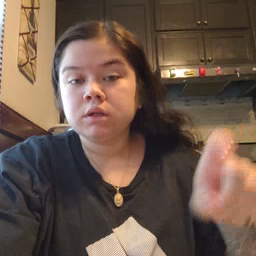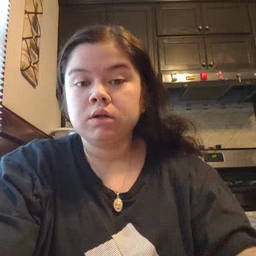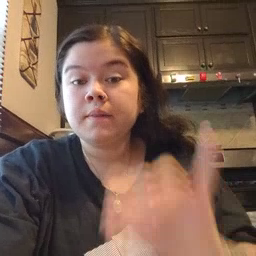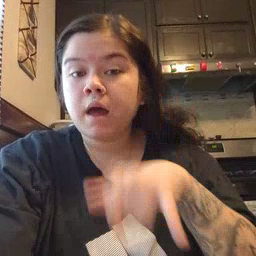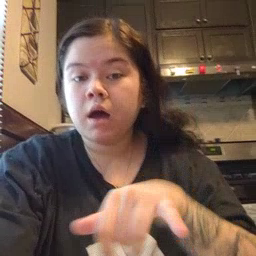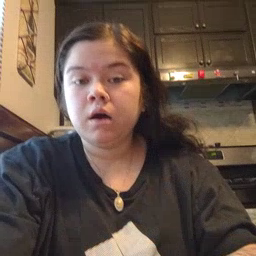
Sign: that